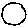
Label: circle